Question: I would like to update my mySQL table from a DatagridView with DataGridViewCheckBoxColumns and display it back to my forms. However, my current code checks all rows even if only a single CheckBoxColumn has been checked. Checked or unchecked rows should be both updated so I'm not sure if I still have to add condition if DataGridViewCheckBoxColumns are checked.
'''
foreach (DataGridViewRow row in datagridFamMedHistory.Rows)
{
command.Parameters.Clear();
famMedHistorytype = datagridFamMedHistory.Rows[0].Cells["colType"].Value.ToString();
command.CommandText = @"UPDATE familymedhistory SET paternal = @paternal, maternal = @maternal
WHERE patientid = '" + patientid + "' AND type = '" + famMedHistorytype + "'";
command.Parameters.AddWithValue("@paternal", row.Cells["colPaternal"].Value);
command.Parameters.AddWithValue("@maternal", row.Cells["colMaternal"].Value);
connect.Open();
command.ExecuteNonQuery();
connect.Close();
}
'''
I think I'm missing something, but I can't seem to figured it out.

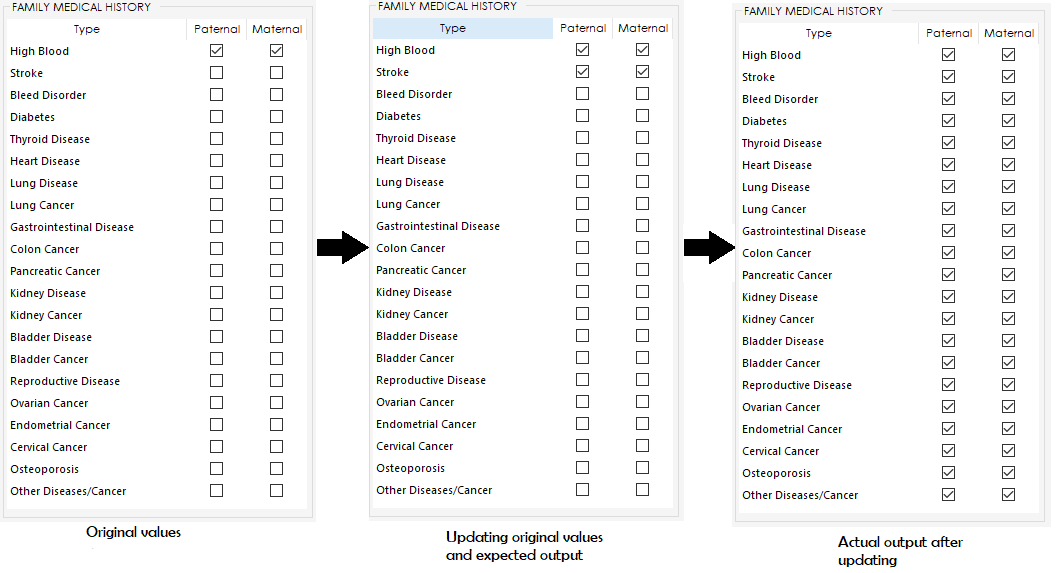
Answer: did you debugged your code?
You are still selecting row 0 in your loop
change :
'''
famMedHistorytype = datagridFamMedHistory.Rows[0].Cells["colType"].Value.ToString();
'''
to :
'''
famMedHistorytype = row.Cells["Column1"].Value.ToString();
'''
Also As collegue wrote in comment, do not open and close connection in loop.. my eyes are bleeding